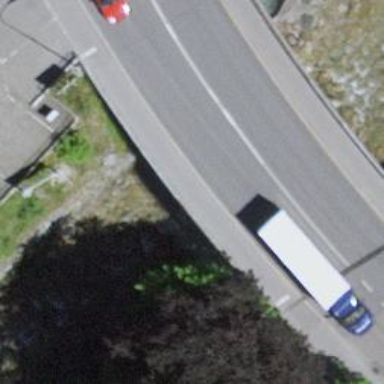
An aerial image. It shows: Sidewalk on bridge.